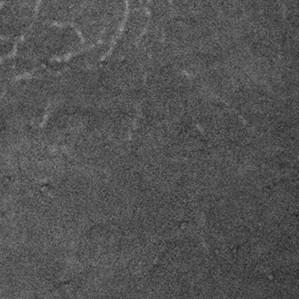
Label: frost